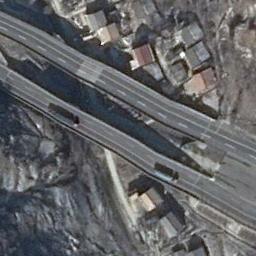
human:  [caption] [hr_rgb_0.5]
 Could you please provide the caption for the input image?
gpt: Two straight freeways go through the block and forms an overpass on another road .

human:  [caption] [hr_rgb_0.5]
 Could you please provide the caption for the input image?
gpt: The freeway is on the ground road  There are two cars on the freeway and there are many buildings beside the freeway .

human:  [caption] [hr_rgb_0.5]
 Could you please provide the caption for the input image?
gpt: The freeway goes through some houses .

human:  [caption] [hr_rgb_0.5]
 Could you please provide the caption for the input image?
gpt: The left side of the highway is sandy .

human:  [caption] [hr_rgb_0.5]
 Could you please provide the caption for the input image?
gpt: There are many buildings beside the freeway .